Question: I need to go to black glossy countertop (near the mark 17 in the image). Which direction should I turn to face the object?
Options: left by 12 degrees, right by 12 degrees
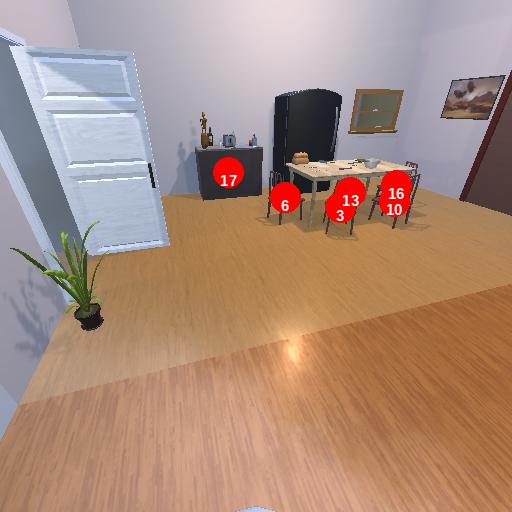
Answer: left by 12 degrees